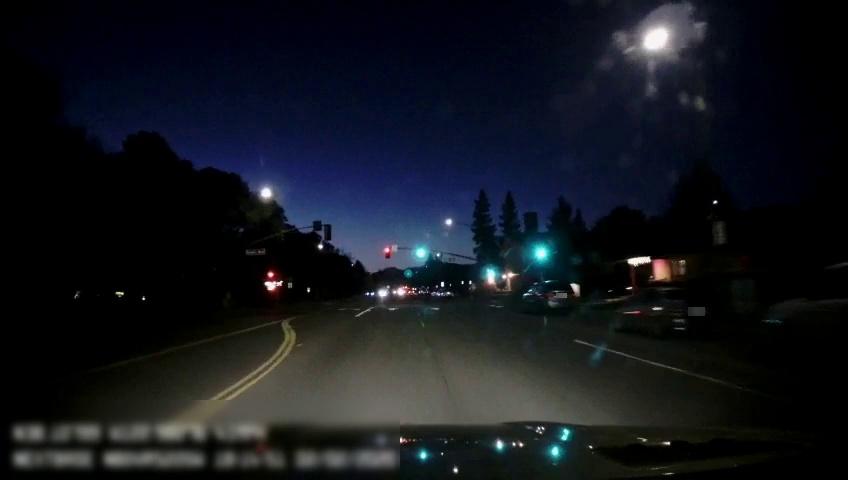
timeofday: Night
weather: Other
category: Drivable Space
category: Vehicles | SUV
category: Vehicles | Car
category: Vehicles | SUV
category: Vehicles | SUV
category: Lanes | Opposite Lane
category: Lanes | Current Lane
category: Lanes | Current Lane
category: Lanes | Alternate Lane
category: Lanes | Current Lane
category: Traffic | Lights
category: Traffic | Lights
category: Traffic | Lights
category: Traffic | Lights
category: Traffic | Lights